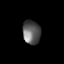
Tissue: lung
Cell type: Epithelial cells
Senescence score: 0.2311
Nuclear area (px): 416
Mean DAPI intensity: 93.767